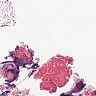
Metastatic tissue present: no